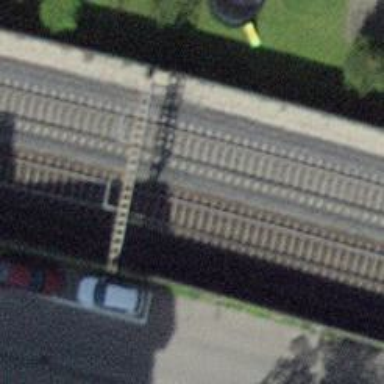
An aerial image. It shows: Single-track railway with electrified contact lines.